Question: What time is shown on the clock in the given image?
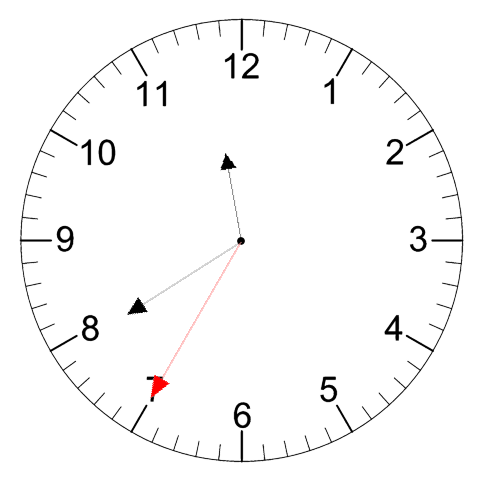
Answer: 11:39:35